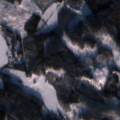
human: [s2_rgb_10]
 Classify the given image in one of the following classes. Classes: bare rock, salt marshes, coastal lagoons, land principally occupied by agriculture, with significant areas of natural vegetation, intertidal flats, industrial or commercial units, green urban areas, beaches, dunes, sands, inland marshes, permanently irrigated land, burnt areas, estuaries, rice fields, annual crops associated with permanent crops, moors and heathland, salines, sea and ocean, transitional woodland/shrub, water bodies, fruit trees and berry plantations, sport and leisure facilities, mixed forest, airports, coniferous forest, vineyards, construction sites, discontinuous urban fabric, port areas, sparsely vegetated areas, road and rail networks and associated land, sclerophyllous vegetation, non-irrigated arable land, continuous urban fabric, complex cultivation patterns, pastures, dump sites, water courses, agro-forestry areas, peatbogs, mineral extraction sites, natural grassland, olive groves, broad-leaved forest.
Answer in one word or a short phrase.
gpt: coniferous forest, mixed forest, transitional woodland/shrub, water bodies